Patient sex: M
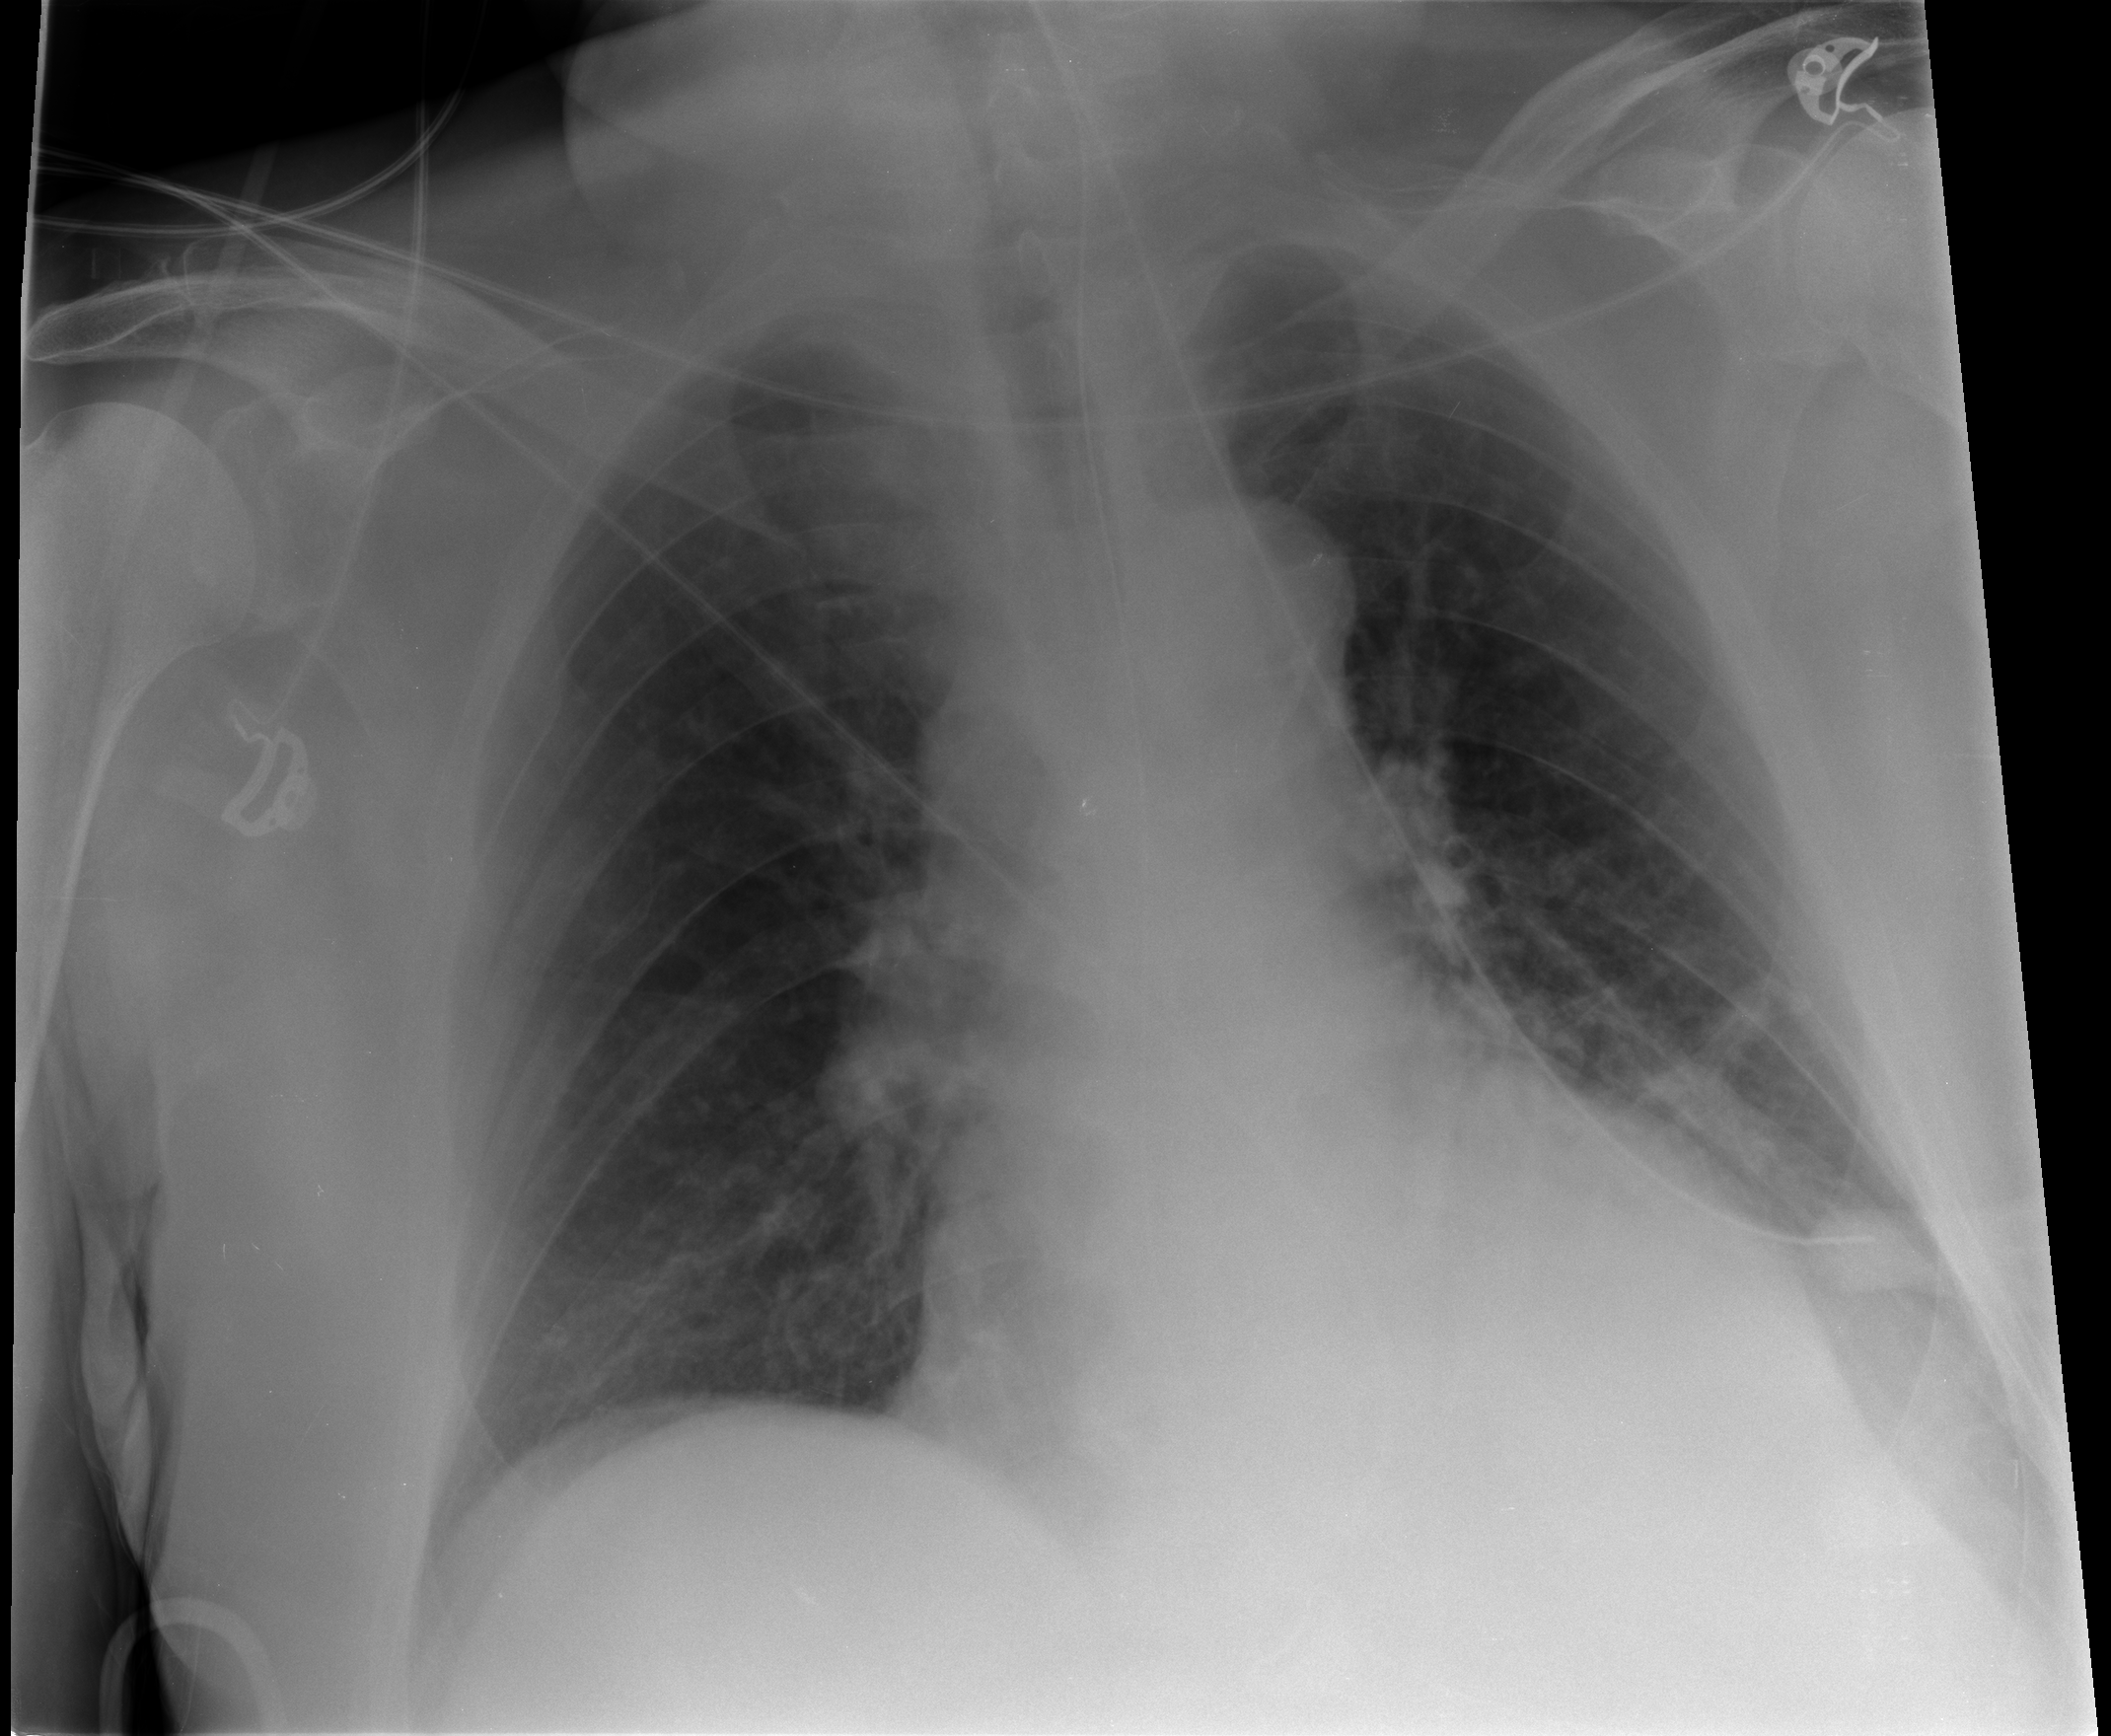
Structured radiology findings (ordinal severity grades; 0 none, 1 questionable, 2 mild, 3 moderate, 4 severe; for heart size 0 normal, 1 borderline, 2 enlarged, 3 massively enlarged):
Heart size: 1
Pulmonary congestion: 2
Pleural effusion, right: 0
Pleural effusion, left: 0
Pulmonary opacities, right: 1
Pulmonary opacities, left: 2
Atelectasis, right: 2
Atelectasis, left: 2